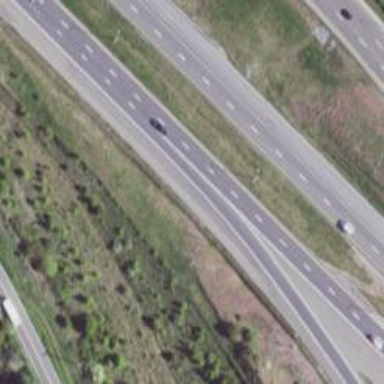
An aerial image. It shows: Motorway junction.